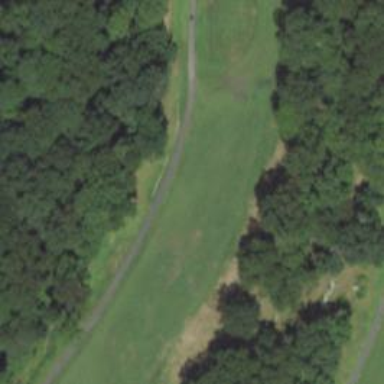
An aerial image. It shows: Golf hole.